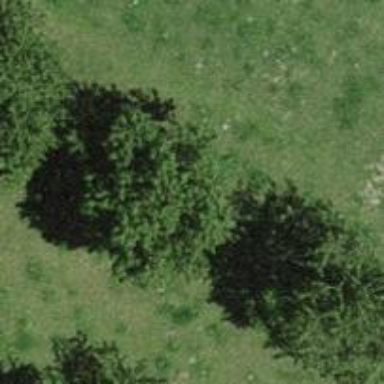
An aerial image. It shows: Agricultural area with deciduous broadleaved trees.